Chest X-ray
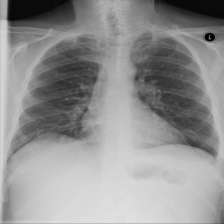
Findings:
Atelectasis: negative
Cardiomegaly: negative
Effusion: negative
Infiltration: negative
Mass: negative
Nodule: negative
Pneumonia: negative
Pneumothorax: negative
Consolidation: negative
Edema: negative
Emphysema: negative
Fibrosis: negative
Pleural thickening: negative
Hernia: negative